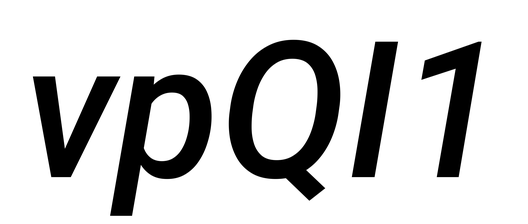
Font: Roboto-Italic_Medium_Italic